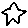
Label: star